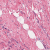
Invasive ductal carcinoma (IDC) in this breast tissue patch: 0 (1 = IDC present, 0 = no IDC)